Question: Where can one use a (doubly-linked list) Positional List ? When the developer wants 'O(n)' memory and 'O(1)' (non-amortized behaviors) to an arbitrary position in the list? I would like to see an example of using a positional list. What would be the advantage of using a positional list over using an array-based sequence?

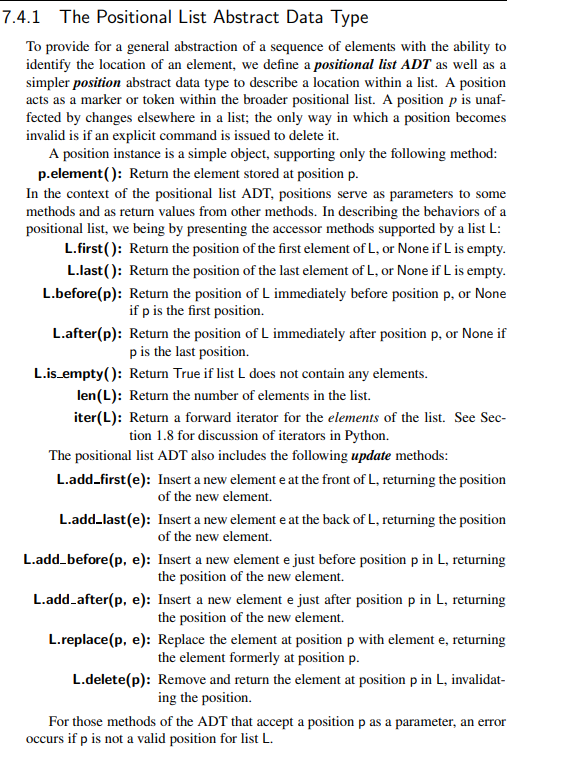
Answer: If your program often needs to add new elements to or delete elements from your data collection a list is likely to be a better choice than an array.
Deleting the element at position N of an array require a copy operation on all elements after element N. In principle:
'''
Arr[N] = Arr[N+1]
Arr[N+1] = Arr[N+2]
...
'''
A similar copy is needed when inserting an new element, i.e. to make room for the new element.
If your program frequently adds/deletes element, the many copy operations may hurt performance.
As a part of these operations the position of existing elements changes, i.e. an element at position 1000 will be at either position 999 or 1001 after an element is deleted/added at position 50.
This can be a problem if some part of your program has searched for a specific element and saved its position (e.g. position 1000). After an element delete/add operation, the saved position is no longer valid.
A (doubly-linked) list "solves" the 3 problems described. With a list you can add/delete elements without copying existing elements to new positions. Consequently, the position of a specific element (e.g. a pointer to an element) will still be valid after an add/delete operation.
To summarize: If your program (frequently) adds or deletes random located elements and if your program requires that position information isn't affected by add/delete operations, a list may be a better choice than an array.